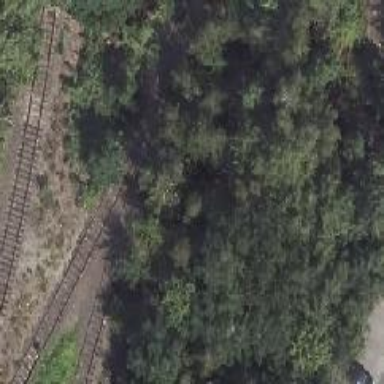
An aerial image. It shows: Disused railway.